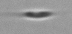
Label: Cylindrotheca_morphotype1